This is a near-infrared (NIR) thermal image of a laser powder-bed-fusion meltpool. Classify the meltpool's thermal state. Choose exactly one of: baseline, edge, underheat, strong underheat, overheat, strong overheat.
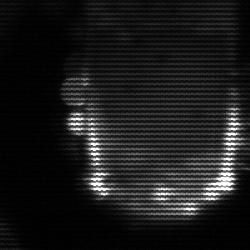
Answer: baseline